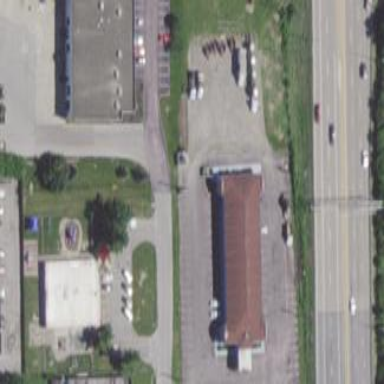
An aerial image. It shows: Parking area with surface.